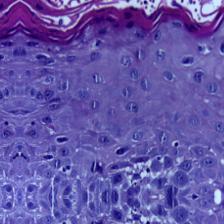
Diagnosis: OSCC